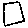
Label: square